Field crop: maize
Growth stage: 2
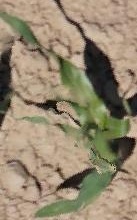
Species: maize